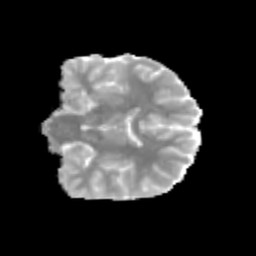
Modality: MD
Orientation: coronal
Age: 11
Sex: female
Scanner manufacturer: siemens
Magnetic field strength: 3 T
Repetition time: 3.8 s
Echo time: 0.07 s